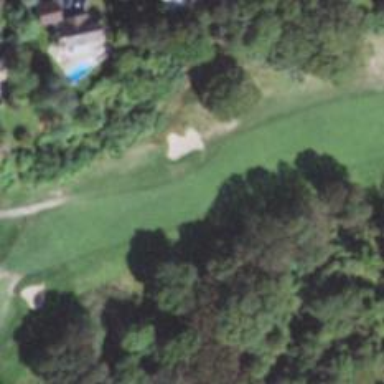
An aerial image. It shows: View of golf hole.